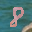
Label: 8